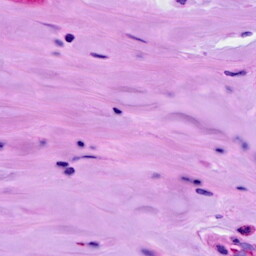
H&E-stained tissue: Breast